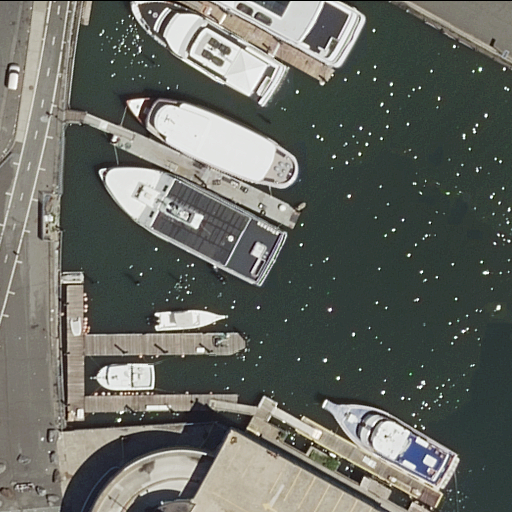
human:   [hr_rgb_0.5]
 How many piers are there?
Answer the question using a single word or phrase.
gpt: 5

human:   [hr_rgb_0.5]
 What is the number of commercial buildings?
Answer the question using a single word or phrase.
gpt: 0

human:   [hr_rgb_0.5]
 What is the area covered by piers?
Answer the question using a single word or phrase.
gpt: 841m2

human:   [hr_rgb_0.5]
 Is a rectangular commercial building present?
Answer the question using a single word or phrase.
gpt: no

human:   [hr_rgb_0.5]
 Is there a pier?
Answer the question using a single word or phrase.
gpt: yes

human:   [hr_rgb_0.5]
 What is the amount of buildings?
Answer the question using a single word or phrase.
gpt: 1

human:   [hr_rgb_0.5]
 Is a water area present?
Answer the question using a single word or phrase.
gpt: yes

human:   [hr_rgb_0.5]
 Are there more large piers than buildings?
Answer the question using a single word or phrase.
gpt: no

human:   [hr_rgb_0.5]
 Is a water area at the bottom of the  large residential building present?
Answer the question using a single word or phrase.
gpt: no

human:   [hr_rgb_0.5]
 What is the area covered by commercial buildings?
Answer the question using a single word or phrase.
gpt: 0m2

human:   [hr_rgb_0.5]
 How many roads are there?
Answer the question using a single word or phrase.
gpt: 3

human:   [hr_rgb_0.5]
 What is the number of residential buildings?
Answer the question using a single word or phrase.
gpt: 1

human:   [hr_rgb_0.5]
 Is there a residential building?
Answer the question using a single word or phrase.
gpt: yes

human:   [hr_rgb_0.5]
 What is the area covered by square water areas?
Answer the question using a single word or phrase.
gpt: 0m2

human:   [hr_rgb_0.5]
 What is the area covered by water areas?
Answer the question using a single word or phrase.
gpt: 8335m2

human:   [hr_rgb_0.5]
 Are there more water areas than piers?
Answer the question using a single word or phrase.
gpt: no

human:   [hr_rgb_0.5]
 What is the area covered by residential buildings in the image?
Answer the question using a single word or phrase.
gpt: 2288m2

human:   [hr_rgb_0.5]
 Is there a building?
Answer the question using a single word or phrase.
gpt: yes

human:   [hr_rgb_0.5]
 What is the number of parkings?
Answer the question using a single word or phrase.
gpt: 1

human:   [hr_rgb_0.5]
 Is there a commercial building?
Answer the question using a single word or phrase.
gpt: no

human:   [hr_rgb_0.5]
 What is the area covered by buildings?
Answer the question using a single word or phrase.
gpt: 2288m2

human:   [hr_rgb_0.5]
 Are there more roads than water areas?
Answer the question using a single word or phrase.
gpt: yes

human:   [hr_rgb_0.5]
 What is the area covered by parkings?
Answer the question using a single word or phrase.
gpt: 2288m2

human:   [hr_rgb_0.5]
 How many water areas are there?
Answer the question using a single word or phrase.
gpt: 1

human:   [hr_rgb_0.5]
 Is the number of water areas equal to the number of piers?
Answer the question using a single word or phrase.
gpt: no

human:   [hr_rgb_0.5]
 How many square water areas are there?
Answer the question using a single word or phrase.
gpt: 0

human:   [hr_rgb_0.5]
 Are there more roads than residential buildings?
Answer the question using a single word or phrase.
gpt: yes

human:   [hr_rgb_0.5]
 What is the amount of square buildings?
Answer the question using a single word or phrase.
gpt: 0

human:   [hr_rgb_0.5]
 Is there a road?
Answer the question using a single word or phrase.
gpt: yes

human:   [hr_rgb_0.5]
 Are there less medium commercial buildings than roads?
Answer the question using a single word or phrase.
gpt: yes

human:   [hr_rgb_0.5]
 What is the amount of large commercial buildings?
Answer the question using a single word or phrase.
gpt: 0

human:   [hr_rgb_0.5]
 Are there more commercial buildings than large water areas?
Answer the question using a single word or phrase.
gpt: no

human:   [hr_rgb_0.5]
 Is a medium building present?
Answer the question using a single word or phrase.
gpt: no

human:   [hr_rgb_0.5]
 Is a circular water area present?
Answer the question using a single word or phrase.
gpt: no

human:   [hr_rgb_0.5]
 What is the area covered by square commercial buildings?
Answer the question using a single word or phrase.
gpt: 0m2

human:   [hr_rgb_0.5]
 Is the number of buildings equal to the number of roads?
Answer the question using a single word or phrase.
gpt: no

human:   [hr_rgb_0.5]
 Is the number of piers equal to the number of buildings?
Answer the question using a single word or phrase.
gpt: no

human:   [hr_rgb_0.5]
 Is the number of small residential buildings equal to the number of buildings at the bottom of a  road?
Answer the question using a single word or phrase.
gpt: no

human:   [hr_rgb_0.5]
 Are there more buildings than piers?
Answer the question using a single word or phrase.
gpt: no

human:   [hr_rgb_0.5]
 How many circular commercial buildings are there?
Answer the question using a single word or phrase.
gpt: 0

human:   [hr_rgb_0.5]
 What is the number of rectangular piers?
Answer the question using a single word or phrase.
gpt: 3

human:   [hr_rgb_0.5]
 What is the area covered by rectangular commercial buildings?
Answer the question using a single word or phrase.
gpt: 0m2

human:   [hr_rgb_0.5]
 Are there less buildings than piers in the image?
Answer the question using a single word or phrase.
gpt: yes

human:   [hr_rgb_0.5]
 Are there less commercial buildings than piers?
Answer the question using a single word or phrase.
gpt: yes

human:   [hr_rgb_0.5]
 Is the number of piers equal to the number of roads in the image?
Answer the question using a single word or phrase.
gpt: no

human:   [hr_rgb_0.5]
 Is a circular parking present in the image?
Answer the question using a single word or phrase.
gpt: no

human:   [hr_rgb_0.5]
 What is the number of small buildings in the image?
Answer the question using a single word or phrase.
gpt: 0

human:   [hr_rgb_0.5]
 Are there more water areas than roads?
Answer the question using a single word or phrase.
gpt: no

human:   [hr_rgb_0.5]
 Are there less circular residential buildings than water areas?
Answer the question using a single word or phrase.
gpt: yes

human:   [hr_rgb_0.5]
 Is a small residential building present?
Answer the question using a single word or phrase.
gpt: no

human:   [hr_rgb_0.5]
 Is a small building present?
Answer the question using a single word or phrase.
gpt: no

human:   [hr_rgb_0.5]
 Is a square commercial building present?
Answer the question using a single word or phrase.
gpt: no

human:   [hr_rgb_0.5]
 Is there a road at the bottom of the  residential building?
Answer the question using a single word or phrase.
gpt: no

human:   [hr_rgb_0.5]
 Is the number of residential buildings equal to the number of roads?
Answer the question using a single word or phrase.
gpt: no

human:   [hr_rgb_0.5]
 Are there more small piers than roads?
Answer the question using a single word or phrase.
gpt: no

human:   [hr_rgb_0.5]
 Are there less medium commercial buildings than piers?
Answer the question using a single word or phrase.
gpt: yes

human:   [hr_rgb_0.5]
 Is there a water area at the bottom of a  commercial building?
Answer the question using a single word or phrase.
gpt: no

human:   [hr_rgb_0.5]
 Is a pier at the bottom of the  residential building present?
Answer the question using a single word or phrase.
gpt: no

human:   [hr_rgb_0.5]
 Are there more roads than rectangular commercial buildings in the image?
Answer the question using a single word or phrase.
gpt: yes

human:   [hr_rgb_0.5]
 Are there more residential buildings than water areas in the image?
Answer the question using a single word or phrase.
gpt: no

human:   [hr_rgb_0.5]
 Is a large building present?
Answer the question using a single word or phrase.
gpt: yes

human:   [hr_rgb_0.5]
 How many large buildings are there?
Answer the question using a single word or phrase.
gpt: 1

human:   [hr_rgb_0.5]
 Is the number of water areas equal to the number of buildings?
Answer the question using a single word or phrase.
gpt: yes

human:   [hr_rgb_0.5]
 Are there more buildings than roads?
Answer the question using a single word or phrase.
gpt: no